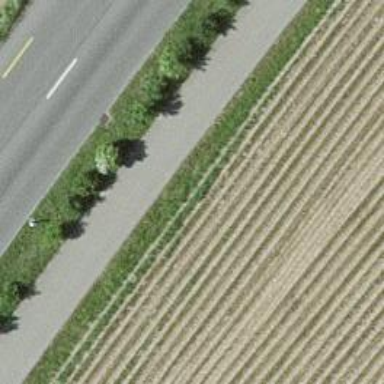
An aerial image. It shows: Asphalt path.